Question: Sorry I cannot be more descriptive, basically what happened is I went to open Xcode today (I'm a fairly new user) and was unable to test my build as I had these errors which I do not understand. I don't understand why all of a sudden I'm getting these. I can post full source if that would help anyone debug this.

my ViewController.h
'''
#import <UIKit/UIKit.h>
@interface local405ViewController : UIViewController {
NSTime *timer;
}
@property (weak,nonatomic) IBOutlet UIWebView *webView;
@property (weak,nonatomic) IBOutlet UIActivityIndicatorView *activityIndicator;
- (IBAction)homeButton:(id)sender;
- (IBAction)payDuesButton:(id)sender;
'''
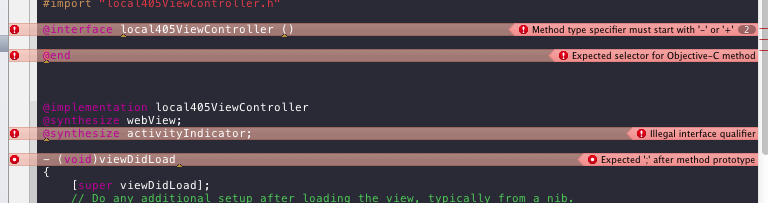
Answer: If that's your entire ViewController.h file, it looks like you're missing an '@end' directive to signify the end of the '@interface' block. (In fact, I hope that the real file is "local405ViewController.h".)